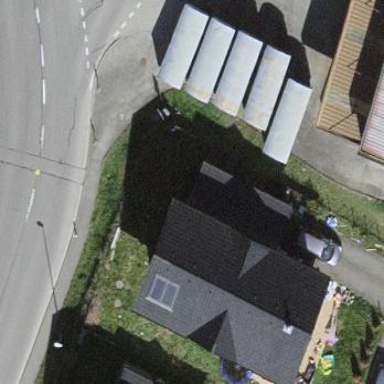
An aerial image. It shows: Detached building.